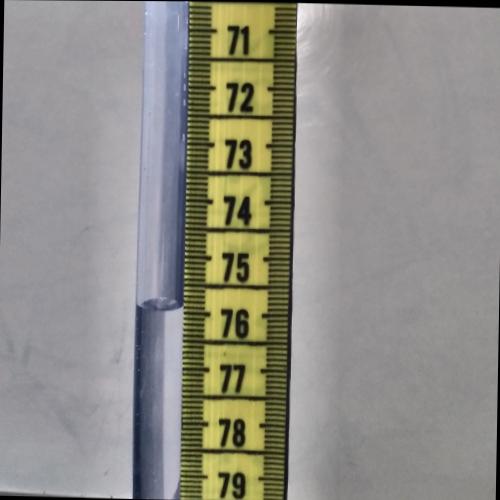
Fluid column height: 75.9 cm